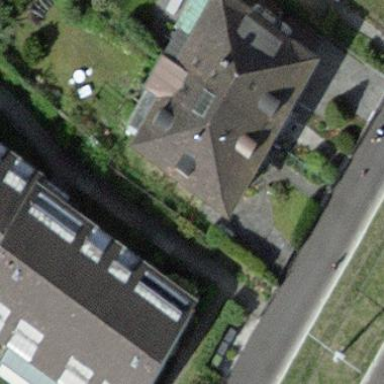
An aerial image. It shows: Semidetached house.